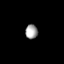
Tissue: prostate
Cell type: T cells
Senescence score: 0.3608
Nuclear area (px): 175
Mean DAPI intensity: 159.246